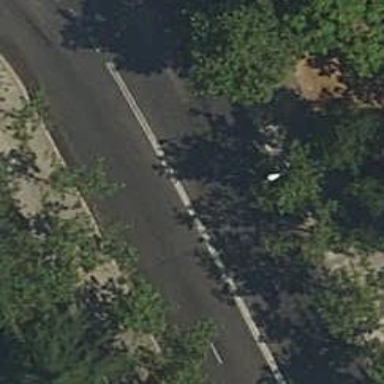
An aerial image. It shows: Residential road with asphalt surface. Both sides have sidewalks.